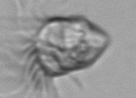
Label: Strombidium_morphotype1